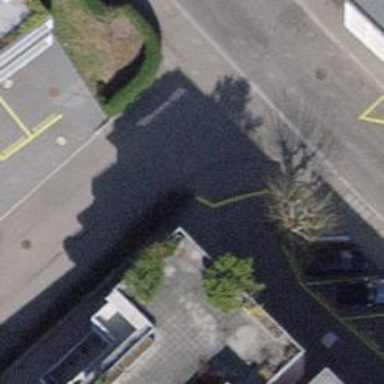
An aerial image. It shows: Footway made of paving stones.